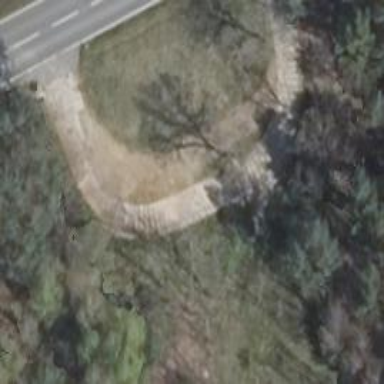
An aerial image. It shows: Track road with concrete surface.